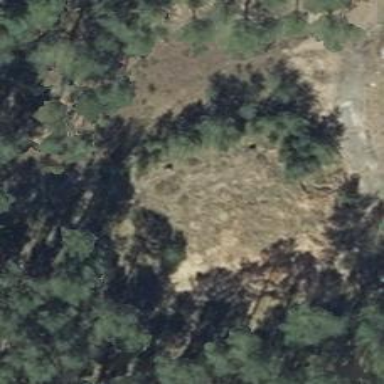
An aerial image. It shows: Military bunker.